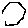
Label: hexagon